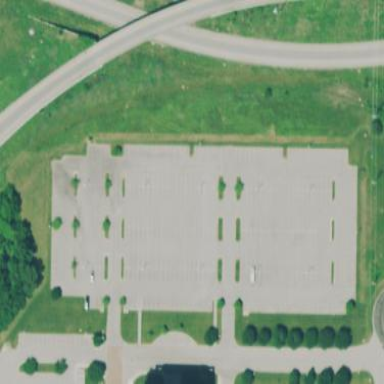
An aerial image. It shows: Parking area for vehicles.